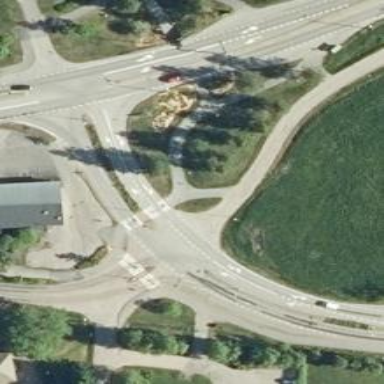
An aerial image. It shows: Marked crossing on asphalt cycleway road.